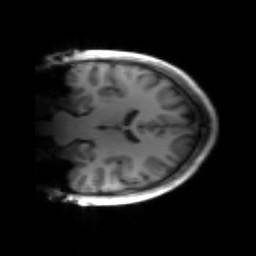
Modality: inplaneT1
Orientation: coronal
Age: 26
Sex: male
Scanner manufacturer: siemens
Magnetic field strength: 3 T
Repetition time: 1.2 s
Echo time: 0.00251 s